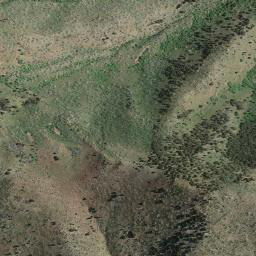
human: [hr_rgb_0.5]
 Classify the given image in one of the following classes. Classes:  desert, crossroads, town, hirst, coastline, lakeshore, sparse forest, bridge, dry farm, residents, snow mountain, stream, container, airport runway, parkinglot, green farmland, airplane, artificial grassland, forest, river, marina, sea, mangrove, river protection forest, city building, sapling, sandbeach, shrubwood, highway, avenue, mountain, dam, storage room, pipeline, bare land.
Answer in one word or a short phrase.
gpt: mountain